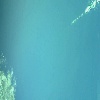
Label: water